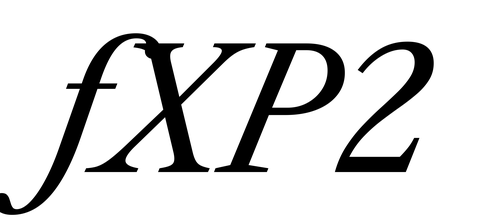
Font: LibreCaslonText-Italic_Italic